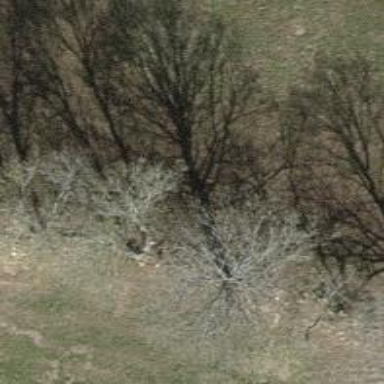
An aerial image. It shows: Row of trees in natural setting.